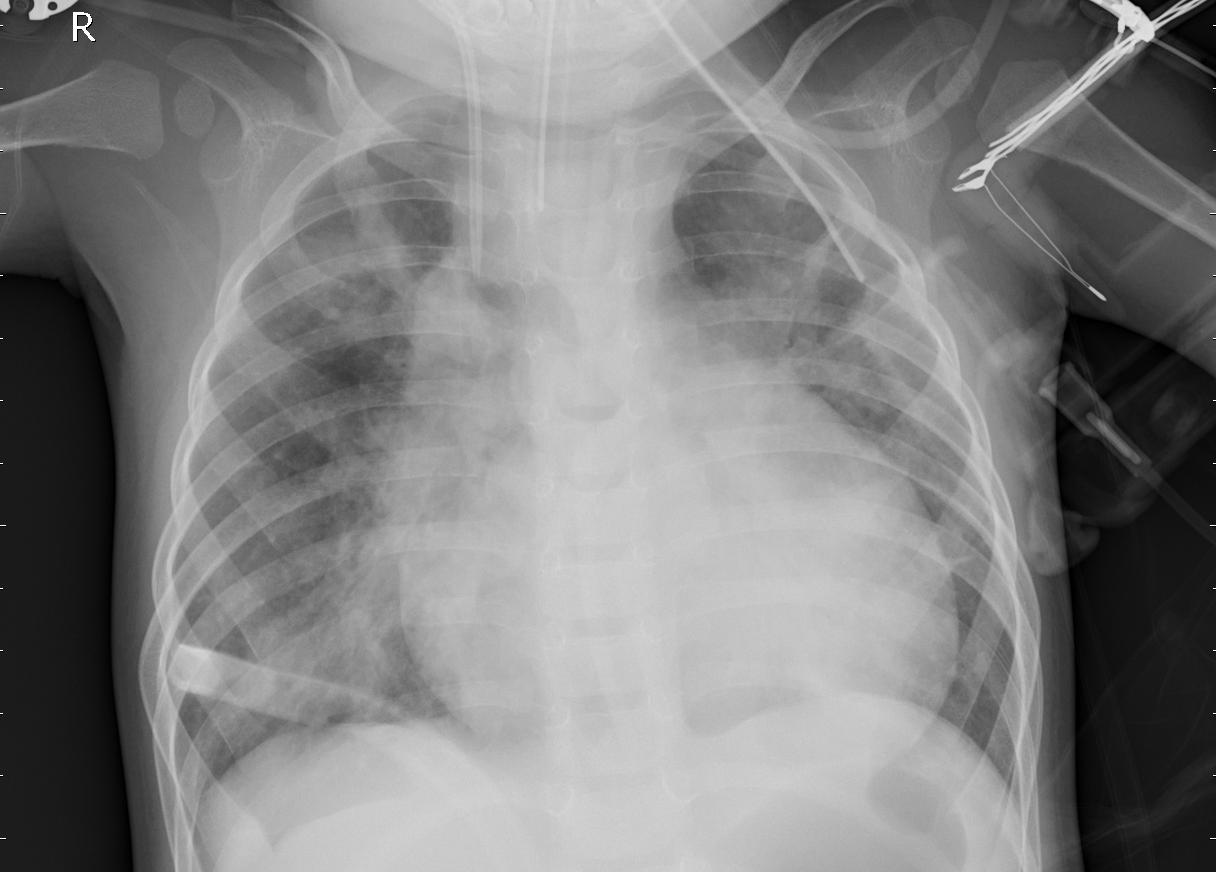
Diagnosis: PNEUMONIA